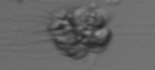
Label: Leptocylindrus_mediterraneus